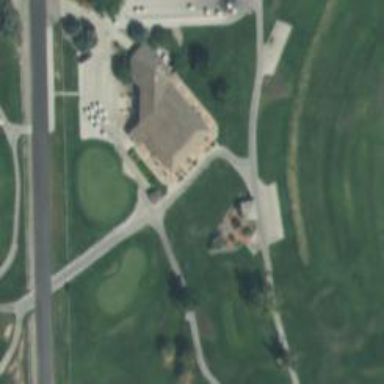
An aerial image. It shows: Path for golf carts.